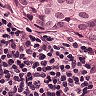
Metastatic tissue present: yes